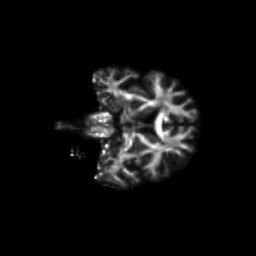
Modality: FA
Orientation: coronal
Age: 70
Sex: male
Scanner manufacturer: siemens
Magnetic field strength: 3 T
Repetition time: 4.71 s
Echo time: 0.0906 s